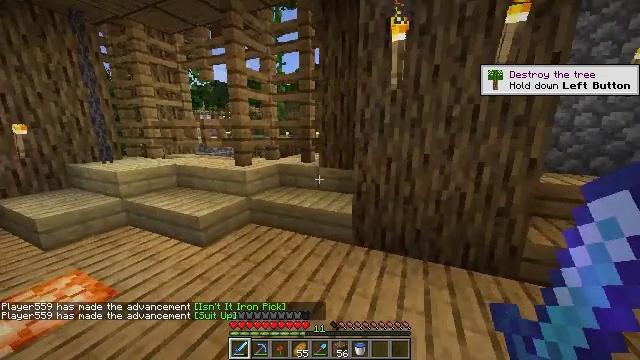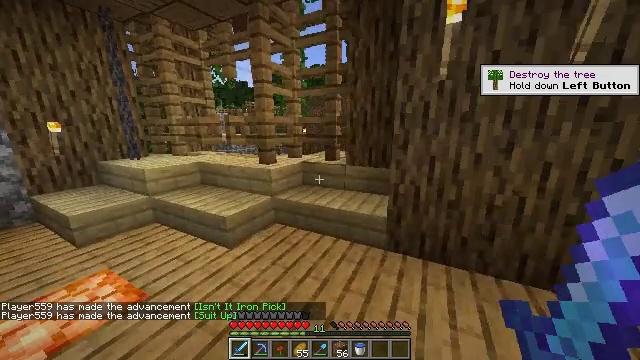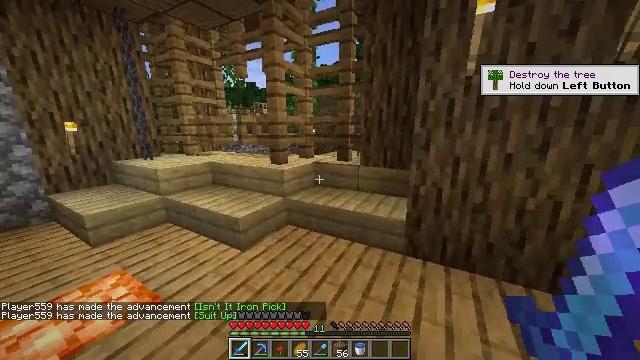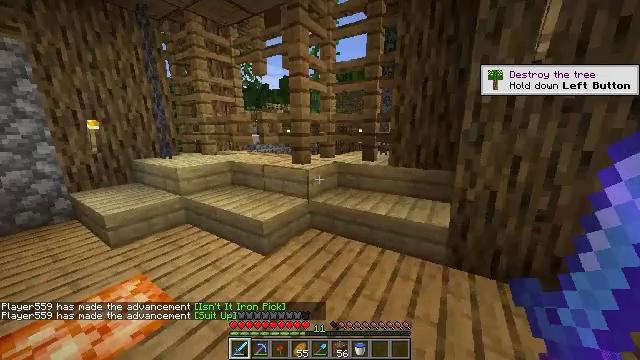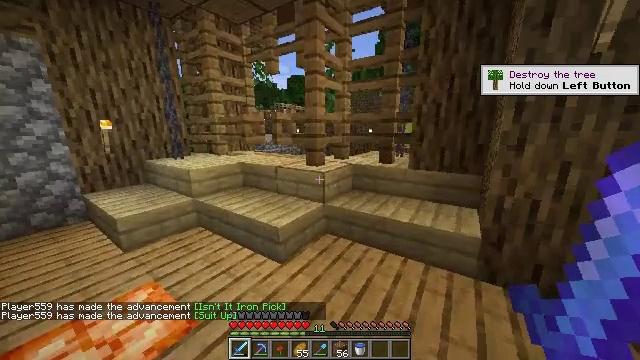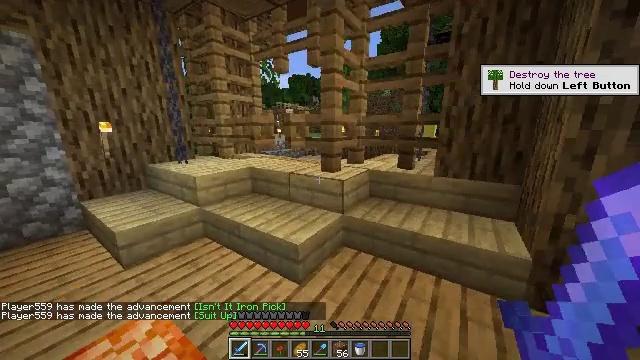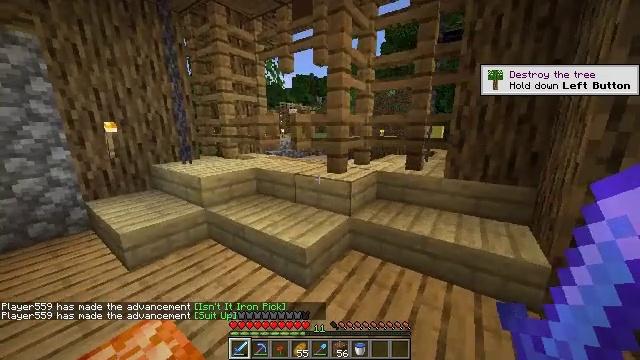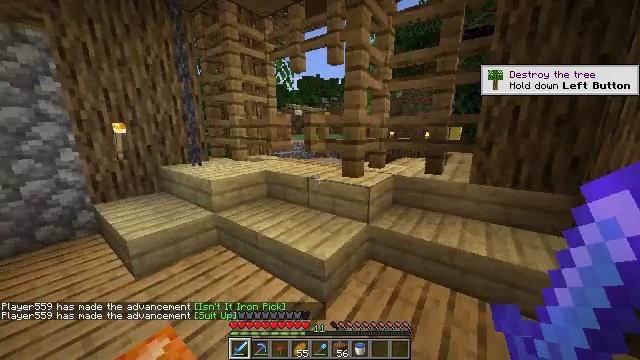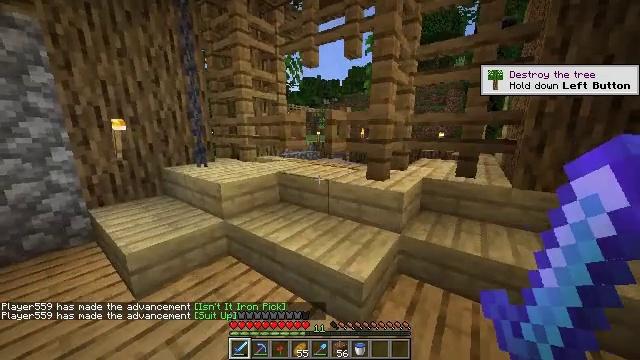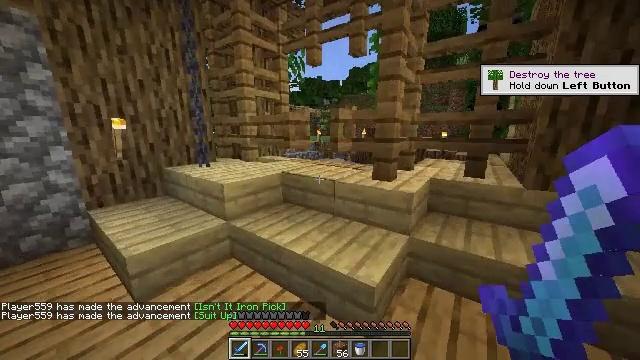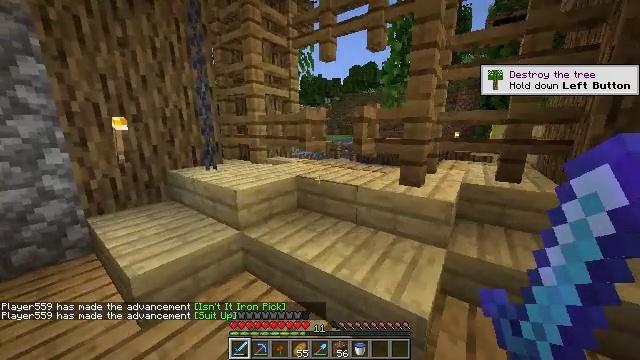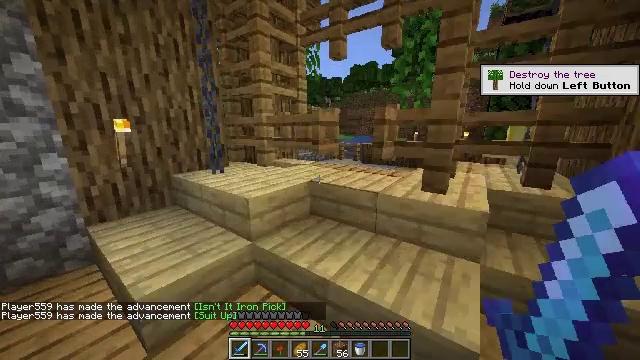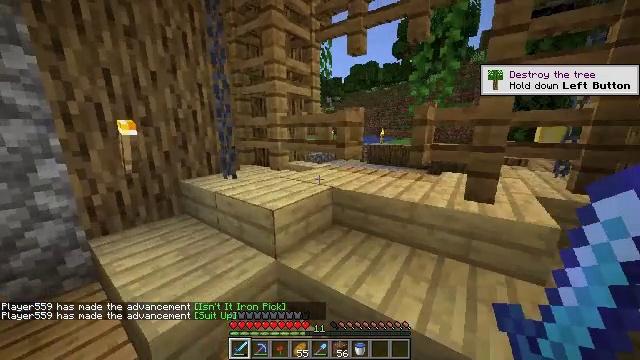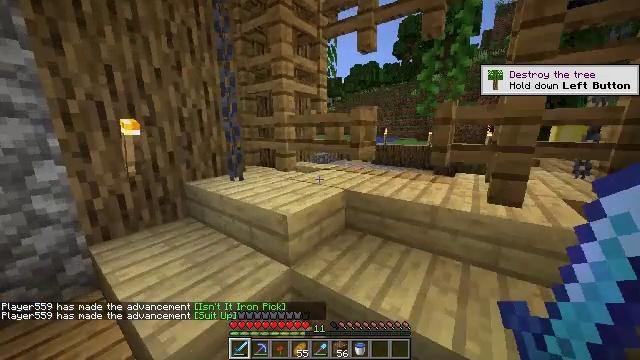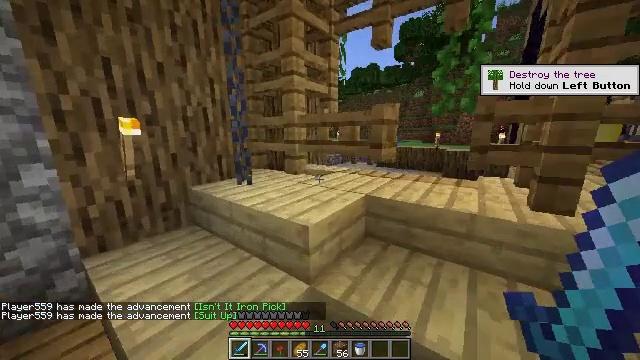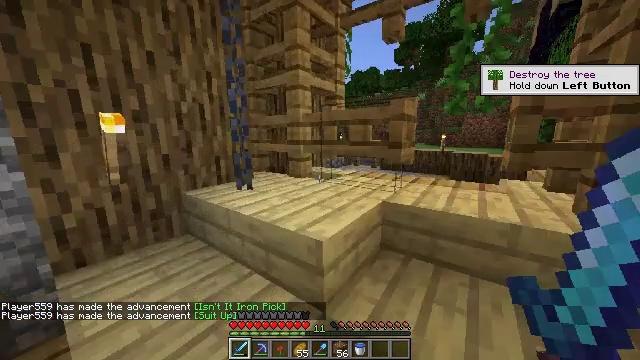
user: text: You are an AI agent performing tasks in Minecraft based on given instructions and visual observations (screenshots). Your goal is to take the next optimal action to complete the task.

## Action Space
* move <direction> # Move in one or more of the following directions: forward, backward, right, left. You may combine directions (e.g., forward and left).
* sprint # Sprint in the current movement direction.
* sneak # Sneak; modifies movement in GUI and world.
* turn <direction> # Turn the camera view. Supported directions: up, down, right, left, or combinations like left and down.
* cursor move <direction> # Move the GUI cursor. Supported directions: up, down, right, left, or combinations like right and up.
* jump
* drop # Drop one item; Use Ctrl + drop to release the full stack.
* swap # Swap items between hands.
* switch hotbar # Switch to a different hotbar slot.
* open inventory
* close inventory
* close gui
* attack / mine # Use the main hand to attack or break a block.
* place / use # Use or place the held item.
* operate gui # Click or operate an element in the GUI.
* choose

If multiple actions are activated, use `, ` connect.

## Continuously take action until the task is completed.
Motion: motion action
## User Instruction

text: Cut down the tree and harvest oak logs.
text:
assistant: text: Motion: move forward and move left, turn left
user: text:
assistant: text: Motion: move forward and move left, turn left
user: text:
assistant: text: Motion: move forward and move left, turn left
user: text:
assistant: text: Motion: move forward and move left, turn left
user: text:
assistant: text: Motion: move forward and move left
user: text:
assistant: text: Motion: move forward and move left
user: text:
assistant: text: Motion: move forward and move left, turn left
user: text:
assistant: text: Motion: move forward and move left
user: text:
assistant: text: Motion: move forward and move left
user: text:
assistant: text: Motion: move forward and move left
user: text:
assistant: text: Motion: move forward and move left
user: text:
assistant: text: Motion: move forward and move left
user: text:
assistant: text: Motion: move forward and move left
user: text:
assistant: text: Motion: move forward
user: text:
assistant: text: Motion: move forward
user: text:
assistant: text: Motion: move forward, turn right
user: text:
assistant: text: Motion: move forward, turn right and down
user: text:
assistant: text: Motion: move forward, turn right and down
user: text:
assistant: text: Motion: move forward, turn right
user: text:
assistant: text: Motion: move forward, turn right and down
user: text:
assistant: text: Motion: move forward
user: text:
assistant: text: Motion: move forward, turn down
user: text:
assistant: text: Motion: move forward
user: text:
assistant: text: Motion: move forward and move right
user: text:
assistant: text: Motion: move forward and move right
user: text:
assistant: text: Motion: move forward and move right
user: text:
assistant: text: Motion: move forward
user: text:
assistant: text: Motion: move forward
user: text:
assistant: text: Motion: move forward, turn right
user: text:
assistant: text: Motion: move forward and move left